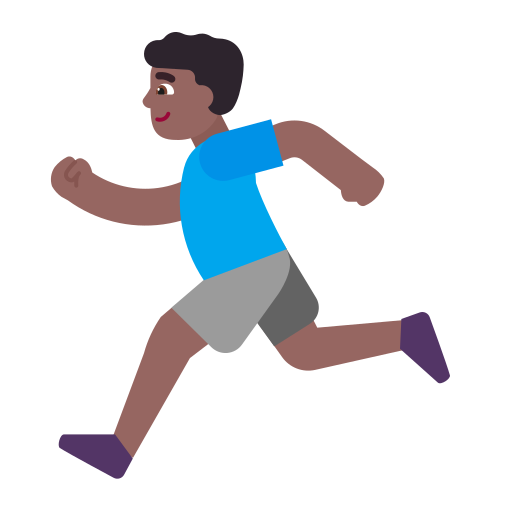
man running flat  dark